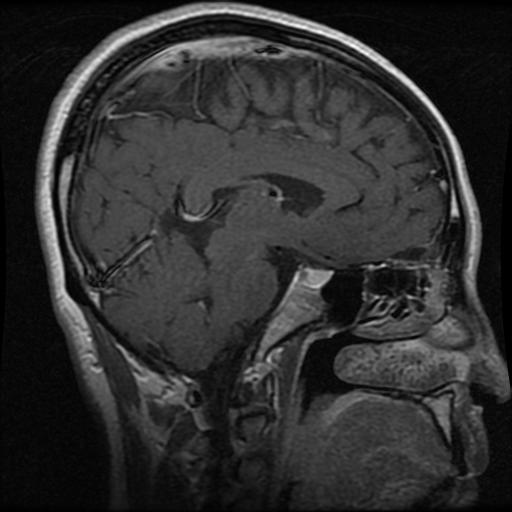
Label: pituitary